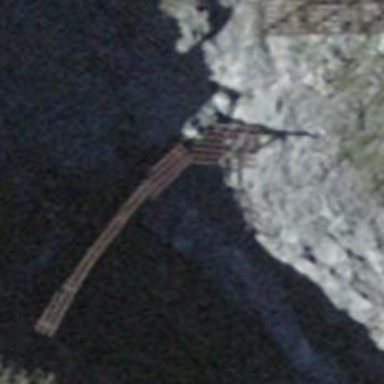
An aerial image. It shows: Structure for avalanche protection.